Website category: phone
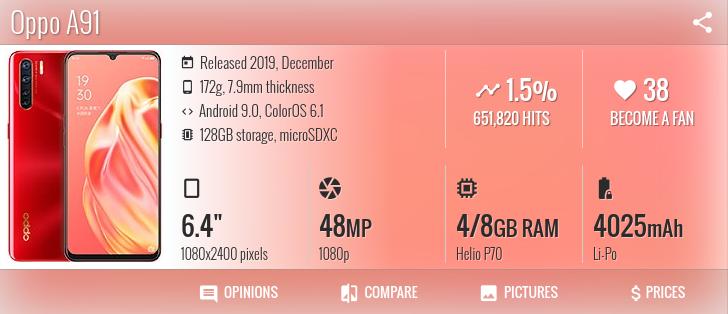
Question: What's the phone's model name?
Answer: Oppo A91

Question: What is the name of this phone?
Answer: Oppo A91

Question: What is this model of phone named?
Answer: Oppo A91

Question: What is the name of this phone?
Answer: Oppo A91

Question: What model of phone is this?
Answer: Oppo A91

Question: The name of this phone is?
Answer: Oppo A91

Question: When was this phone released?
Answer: Released 2019, December

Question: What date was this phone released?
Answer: Released 2019, December

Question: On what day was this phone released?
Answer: Released 2019, December

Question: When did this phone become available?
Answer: Released 2019, December

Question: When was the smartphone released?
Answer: Released 2019, December

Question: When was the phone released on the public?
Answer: Released 2019, December

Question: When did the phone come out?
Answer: Released 2019, December

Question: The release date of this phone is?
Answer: Released 2019, December

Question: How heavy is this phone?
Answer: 172g

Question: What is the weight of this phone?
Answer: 172g

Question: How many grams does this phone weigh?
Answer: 172g

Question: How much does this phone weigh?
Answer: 172g

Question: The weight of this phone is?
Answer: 172g

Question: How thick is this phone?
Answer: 7.9mm thickness

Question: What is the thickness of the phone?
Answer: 7.9mm thickness

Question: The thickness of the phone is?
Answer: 7.9mm thickness

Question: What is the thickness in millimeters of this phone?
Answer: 7.9mm thickness

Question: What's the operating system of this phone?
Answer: Android 9.0, ColorOS 6.1

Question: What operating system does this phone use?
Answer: Android 9.0, ColorOS 6.1

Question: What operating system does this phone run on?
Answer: Android 9.0, ColorOS 6.1

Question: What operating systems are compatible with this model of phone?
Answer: Android 9.0, ColorOS 6.1

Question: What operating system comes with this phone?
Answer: Android 9.0, ColorOS 6.1

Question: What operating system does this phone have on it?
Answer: Android 9.0, ColorOS 6.1

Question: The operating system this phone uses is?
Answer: Android 9.0, ColorOS 6.1

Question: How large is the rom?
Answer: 128GB storage

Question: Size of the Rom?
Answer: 128GB storage

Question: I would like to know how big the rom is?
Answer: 128GB storage

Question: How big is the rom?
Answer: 128GB storage

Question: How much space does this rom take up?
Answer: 128GB storage

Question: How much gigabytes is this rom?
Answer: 128GB storage

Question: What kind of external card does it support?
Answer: microSDXC

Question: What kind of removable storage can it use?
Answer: microSDXC

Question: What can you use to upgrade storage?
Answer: microSDXC

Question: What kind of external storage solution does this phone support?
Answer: microSDXC

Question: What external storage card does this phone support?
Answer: microSDXC

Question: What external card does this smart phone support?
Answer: microSDXC

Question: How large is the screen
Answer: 6.4"

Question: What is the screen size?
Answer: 6.4"

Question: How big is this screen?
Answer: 6.4"

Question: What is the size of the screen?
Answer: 6.4"

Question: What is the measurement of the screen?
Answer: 6.4"

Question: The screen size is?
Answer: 6.4"

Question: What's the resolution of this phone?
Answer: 1080x2400 pixels

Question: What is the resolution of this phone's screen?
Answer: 1080x2400 pixels

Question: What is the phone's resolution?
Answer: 1080x2400 pixels

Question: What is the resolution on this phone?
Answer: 1080x2400 pixels

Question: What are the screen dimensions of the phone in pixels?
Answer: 1080x2400 pixels

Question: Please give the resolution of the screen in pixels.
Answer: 1080x2400 pixels

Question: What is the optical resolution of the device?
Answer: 1080x2400 pixels

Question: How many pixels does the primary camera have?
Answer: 48 MP

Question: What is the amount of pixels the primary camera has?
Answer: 48 MP

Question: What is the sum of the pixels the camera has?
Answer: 48 MP

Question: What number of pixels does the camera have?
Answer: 48 MP

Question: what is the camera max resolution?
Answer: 48 MP

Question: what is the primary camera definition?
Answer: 48 MP

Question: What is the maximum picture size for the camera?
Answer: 48 MP

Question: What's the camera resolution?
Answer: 1080p

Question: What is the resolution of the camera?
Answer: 1080p